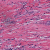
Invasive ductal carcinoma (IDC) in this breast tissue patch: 0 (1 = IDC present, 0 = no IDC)